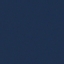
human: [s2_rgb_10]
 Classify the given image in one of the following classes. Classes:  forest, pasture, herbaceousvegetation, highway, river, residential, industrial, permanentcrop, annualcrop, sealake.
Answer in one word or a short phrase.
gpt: SeaLake